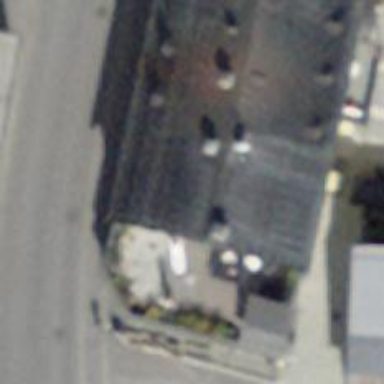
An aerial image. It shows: Fast food establishment.